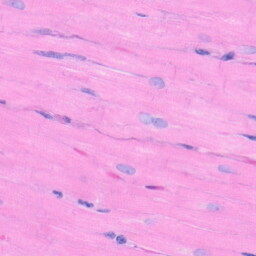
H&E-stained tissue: Heart